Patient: sex M, age 45
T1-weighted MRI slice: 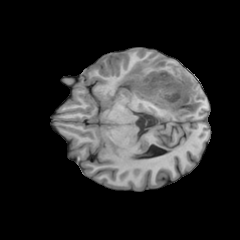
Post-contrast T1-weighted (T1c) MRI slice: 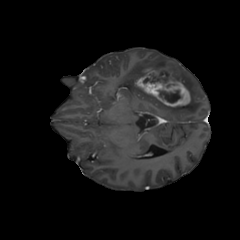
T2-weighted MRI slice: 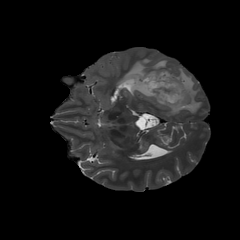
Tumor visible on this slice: yes
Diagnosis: Glioblastoma, IDH-wildtype
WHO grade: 4